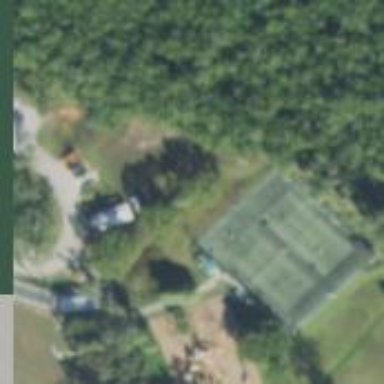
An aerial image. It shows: Tennis court on the leisure land pitch.